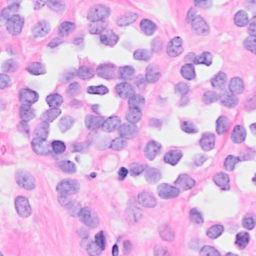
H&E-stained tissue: Breast